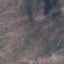
Label: HerbaceousVegetation